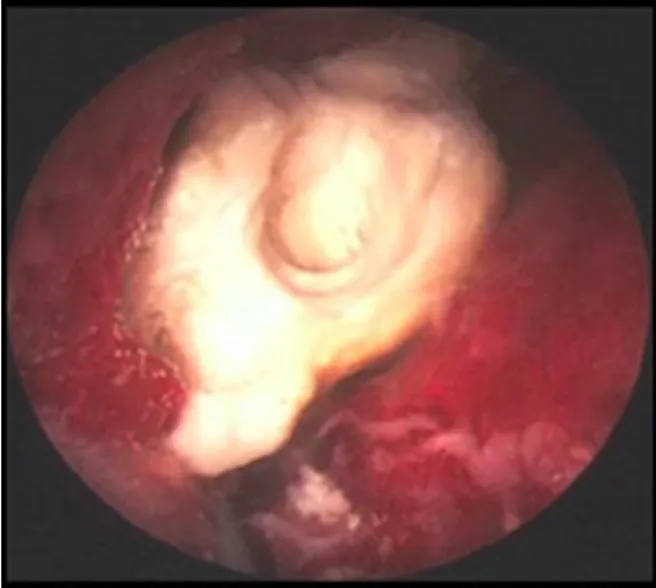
Photograph of the infected staghorn calculus. On gross examination, calculus took the form of tan-yellow, bosselated stone with loosely adherent blood clots. Crystallographic analysis (Louis C. Herring and Company) revealed calculus composition of 67% magnesium-ammonium-phosphate-hexahydrate (struvite) and 30% calcium phosphate in carbonate form, calculus culture grew Pseudomonas aeruginosa.
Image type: endoscopy (airway_endoscopy)